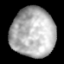
Tissue: lung
Cell type: Endothelial cells
Senescence score: 0.5496
Nuclear area (px): 2128
Mean DAPI intensity: 177.929